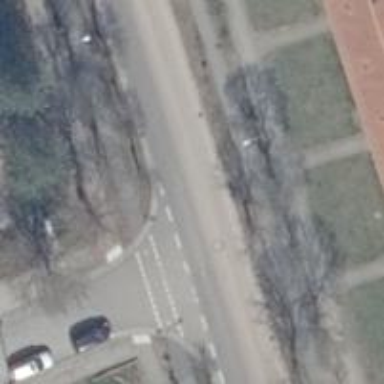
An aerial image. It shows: Residential road with asphalt surface. There are sidewalks on both sides and track cycleway on both sides.